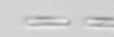
Label: Skeletonema